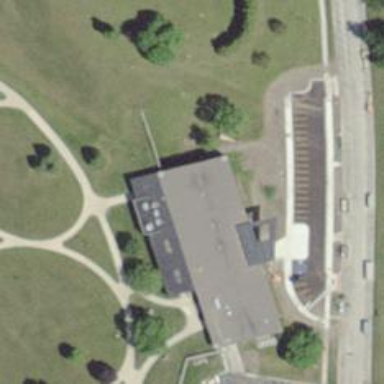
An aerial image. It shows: College building.